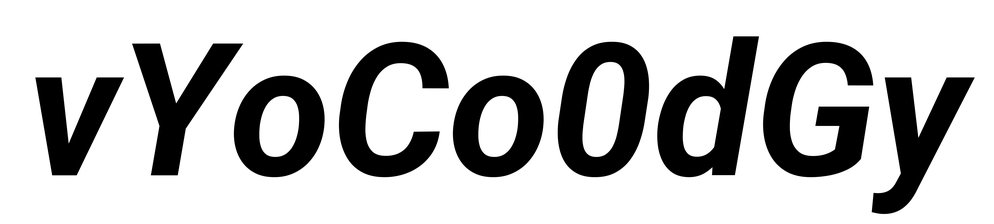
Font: Roboto-Italic_Bold_Italic